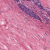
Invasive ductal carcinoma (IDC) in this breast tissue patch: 1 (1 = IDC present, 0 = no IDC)